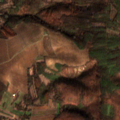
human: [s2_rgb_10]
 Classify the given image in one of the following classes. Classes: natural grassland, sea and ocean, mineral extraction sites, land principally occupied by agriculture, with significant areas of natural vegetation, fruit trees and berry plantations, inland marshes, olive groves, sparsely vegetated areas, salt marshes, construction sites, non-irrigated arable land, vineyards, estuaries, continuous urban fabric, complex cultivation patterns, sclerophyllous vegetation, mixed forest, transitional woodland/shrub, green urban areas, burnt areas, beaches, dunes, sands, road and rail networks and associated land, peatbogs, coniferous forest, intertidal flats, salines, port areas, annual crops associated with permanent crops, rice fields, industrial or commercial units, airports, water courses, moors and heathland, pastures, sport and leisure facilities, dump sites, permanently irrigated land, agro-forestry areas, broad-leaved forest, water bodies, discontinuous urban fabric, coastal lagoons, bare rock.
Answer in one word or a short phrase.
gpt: non-irrigated arable land, vineyards, land principally occupied by agriculture, with significant areas of natural vegetation, broad-leaved forest